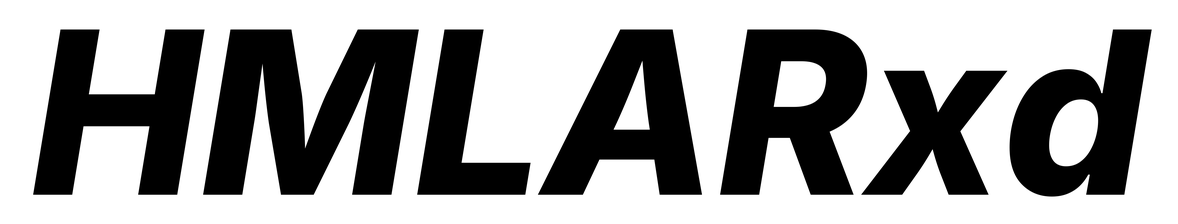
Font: Inter-Italic_ExtraBold_Italic